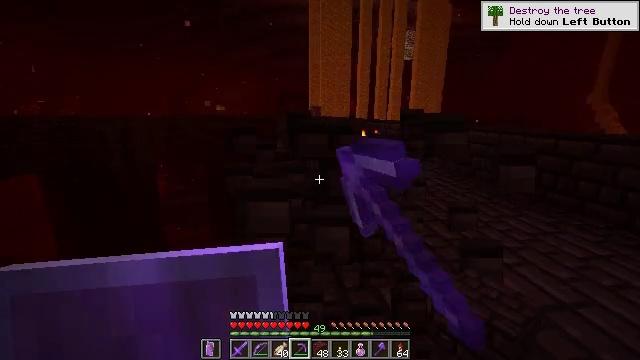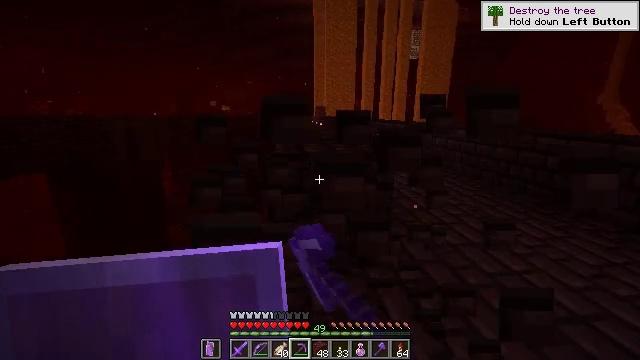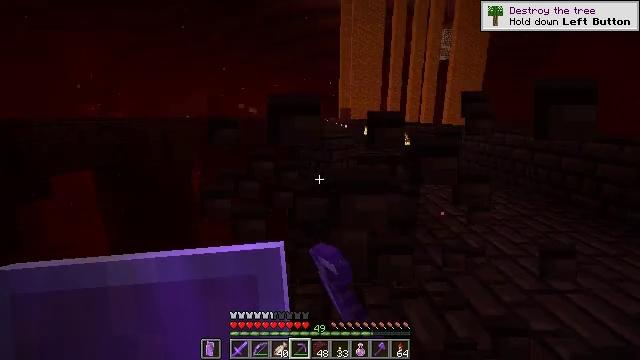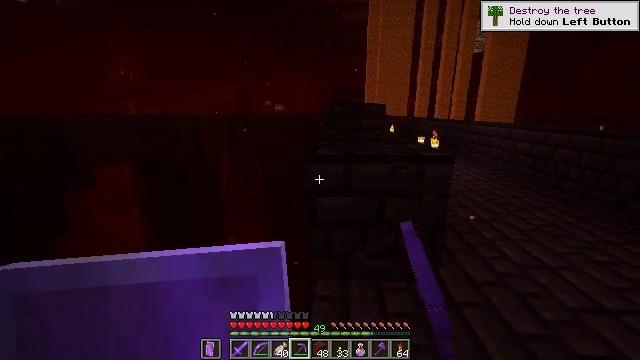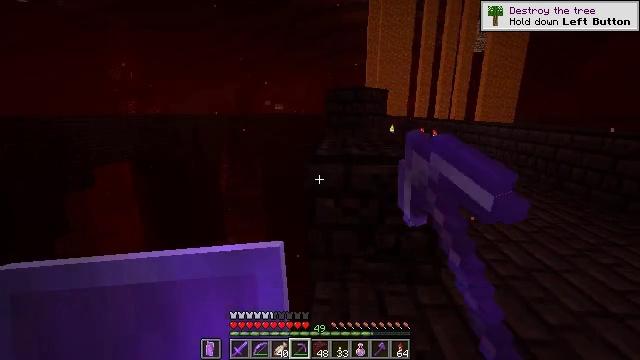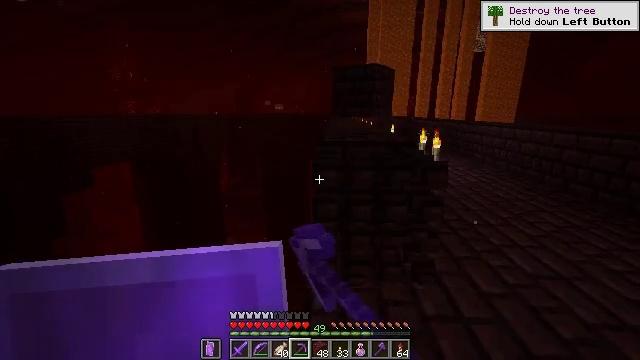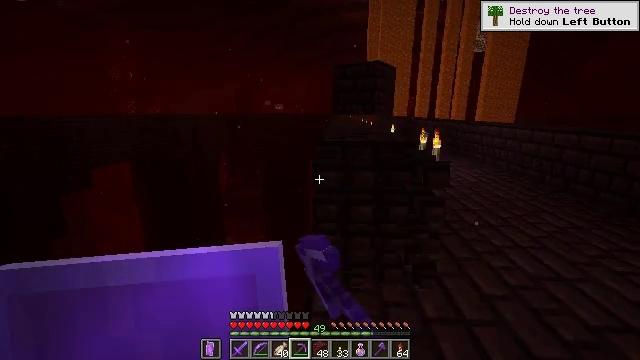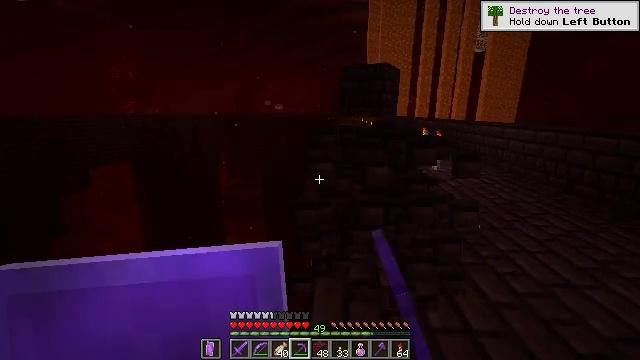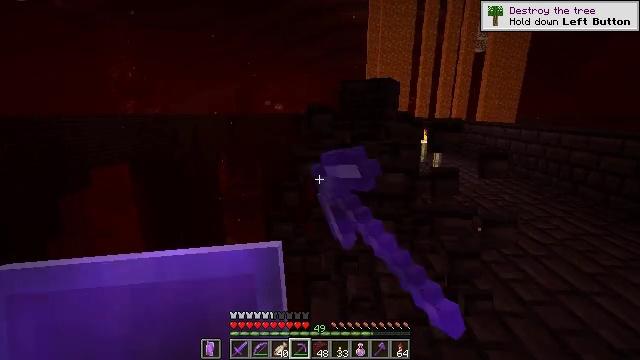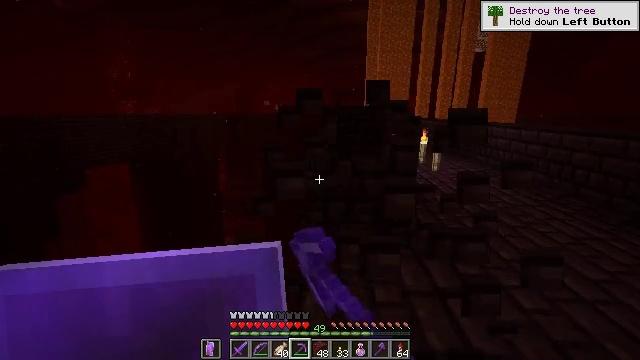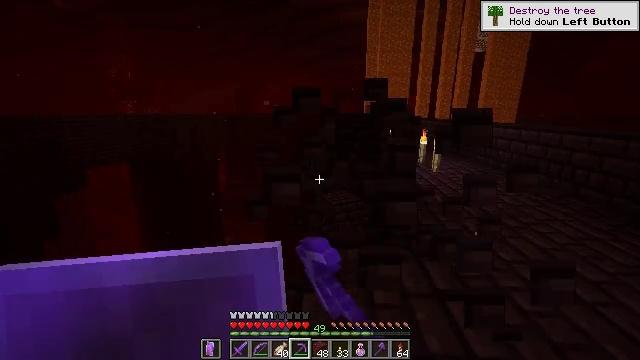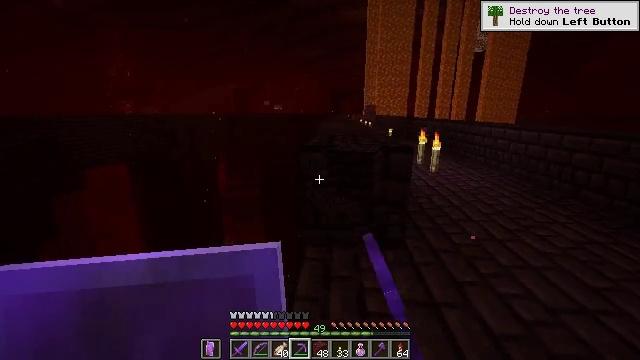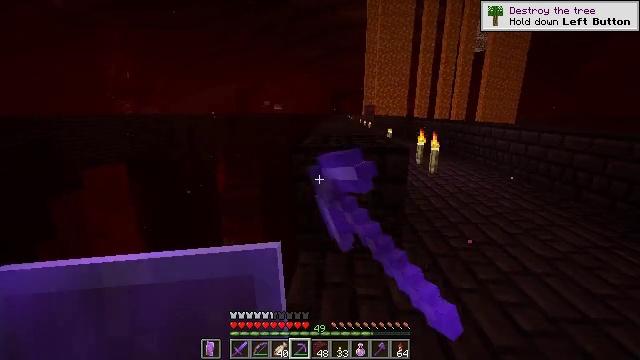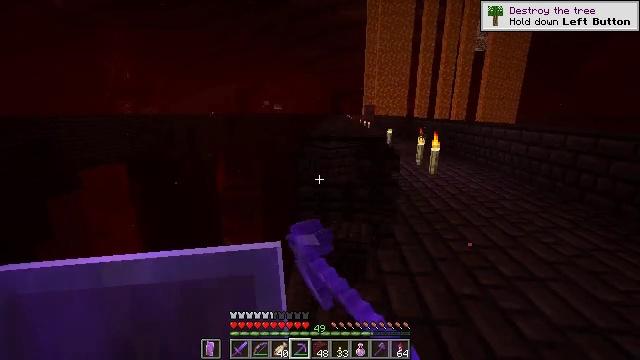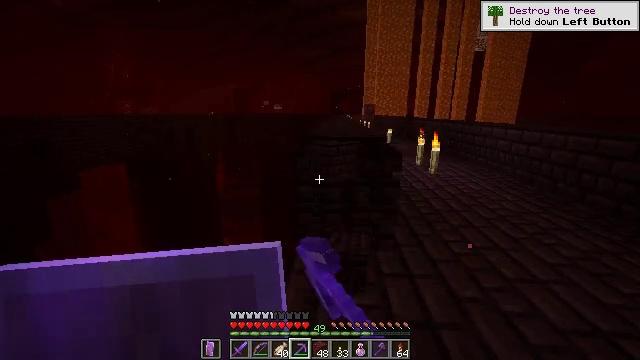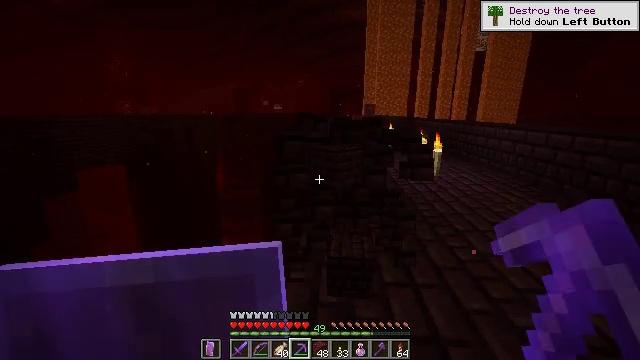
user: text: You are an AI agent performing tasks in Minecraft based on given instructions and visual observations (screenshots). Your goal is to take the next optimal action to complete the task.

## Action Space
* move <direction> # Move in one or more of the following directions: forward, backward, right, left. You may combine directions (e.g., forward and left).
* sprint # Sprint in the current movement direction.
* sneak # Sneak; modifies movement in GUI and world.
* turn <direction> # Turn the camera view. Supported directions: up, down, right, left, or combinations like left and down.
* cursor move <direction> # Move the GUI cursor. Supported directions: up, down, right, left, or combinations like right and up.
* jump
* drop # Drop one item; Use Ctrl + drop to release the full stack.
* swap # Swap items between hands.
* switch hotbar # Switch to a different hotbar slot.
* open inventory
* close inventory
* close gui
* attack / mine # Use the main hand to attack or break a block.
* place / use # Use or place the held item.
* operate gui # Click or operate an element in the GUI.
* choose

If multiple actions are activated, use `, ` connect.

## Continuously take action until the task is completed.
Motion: motion action
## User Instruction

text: Collect nether bricks for building.
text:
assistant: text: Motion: move forward, sneak, turn left, attack / mine
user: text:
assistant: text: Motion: move forward, sneak, turn left, attack / mine
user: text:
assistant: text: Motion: move forward, sneak, turn left, attack / mine
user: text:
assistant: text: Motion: move forward, sneak, attack / mine
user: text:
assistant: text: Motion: move forward, sneak, attack / mine
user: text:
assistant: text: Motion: move forward, sneak, attack / mine
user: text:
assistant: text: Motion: move forward, sneak, attack / mine
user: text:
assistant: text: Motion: move forward and move right, sneak, attack / mine
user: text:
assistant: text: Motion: move forward and move right, sneak, attack / mine
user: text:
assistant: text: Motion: move forward and move right, sneak, attack / mine
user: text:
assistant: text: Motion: move forward and move right, sneak, attack / mine
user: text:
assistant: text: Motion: move forward, sneak, attack / mine
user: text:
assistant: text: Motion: move forward, sneak, attack / mine
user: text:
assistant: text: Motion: move forward, sneak, attack / mine
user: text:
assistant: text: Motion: move forward, sneak, attack / mine
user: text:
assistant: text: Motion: move forward, sneak, attack / mine
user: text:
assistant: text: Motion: move forward, sneak, turn up, attack / mine
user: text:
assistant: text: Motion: move forward, sneak, attack / mine
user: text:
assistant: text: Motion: move forward, sneak, attack / mine
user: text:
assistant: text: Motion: move forward, sneak, attack / mine
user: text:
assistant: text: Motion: move forward, sneak, attack / mine
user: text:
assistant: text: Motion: move forward, sneak, attack / mine
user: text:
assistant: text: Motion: move forward, sneak, attack / mine
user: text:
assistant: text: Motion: move forward, sneak, attack / mine
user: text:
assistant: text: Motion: move forward, sneak, attack / mine
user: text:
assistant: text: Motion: move forward, sneak, attack / mine
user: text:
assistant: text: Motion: move forward, sneak, attack / mine
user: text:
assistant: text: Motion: move forward, sneak, attack / mine
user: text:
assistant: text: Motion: move forward, sneak, attack / mine
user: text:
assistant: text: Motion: move forward, sneak, attack / mine